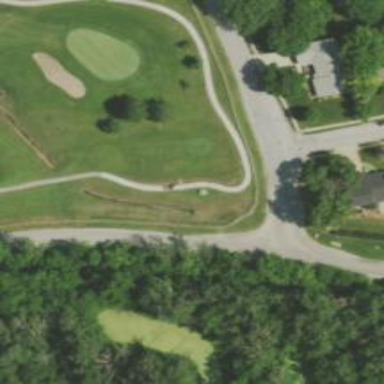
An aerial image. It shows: High-quality path for golf carts on grade 1 tracktype.